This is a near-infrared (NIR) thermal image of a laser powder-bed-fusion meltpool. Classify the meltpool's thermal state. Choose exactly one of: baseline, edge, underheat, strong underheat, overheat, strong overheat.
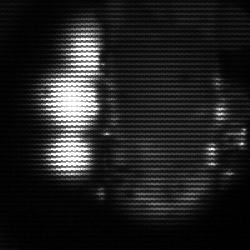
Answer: strong underheat